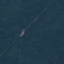
Label: Forest